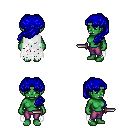
a pixel art fantasy rpg character, female body template, orc, green skin, white tattered cape, magenta pants, blue princess hairstyle, dagger, four views (front, back, left, right), 2x2 character sprite sheet, small pixel art, hard edges, no anti-aliasing